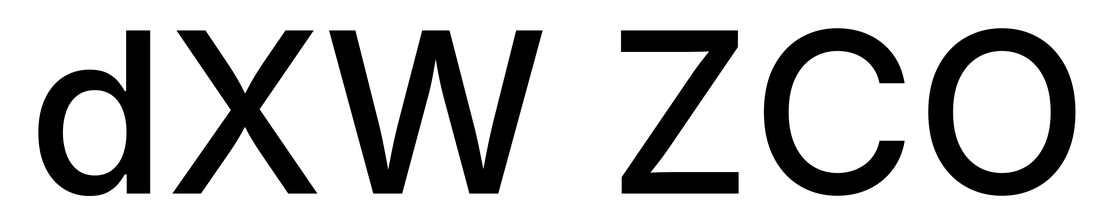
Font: Inter_Medium